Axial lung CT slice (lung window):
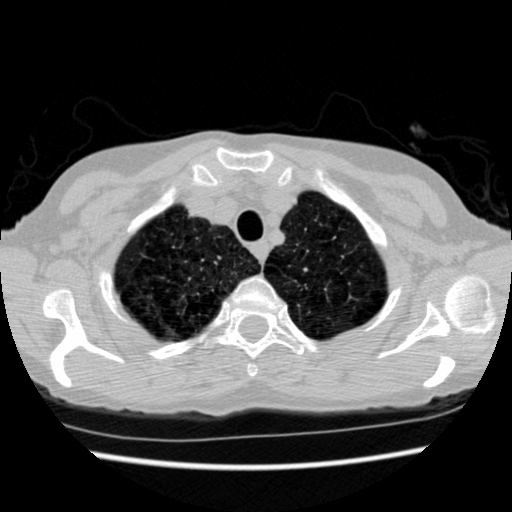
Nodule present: no